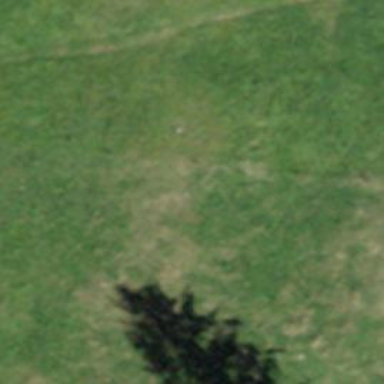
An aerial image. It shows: Path on the ground.